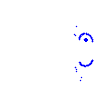
Particle: kaon